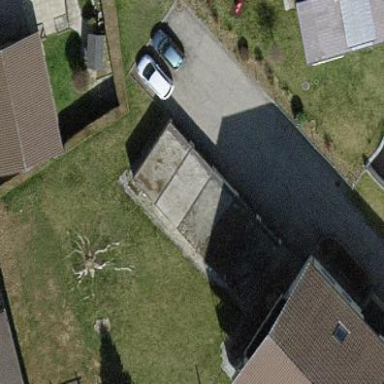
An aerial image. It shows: Group of garages.